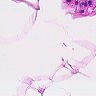
Metastatic tissue present: no